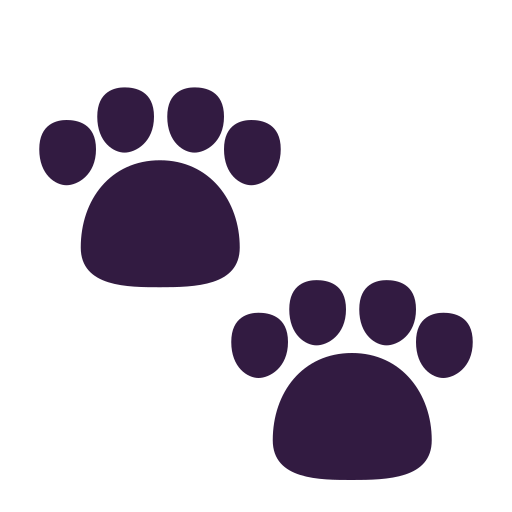
paw prints flat